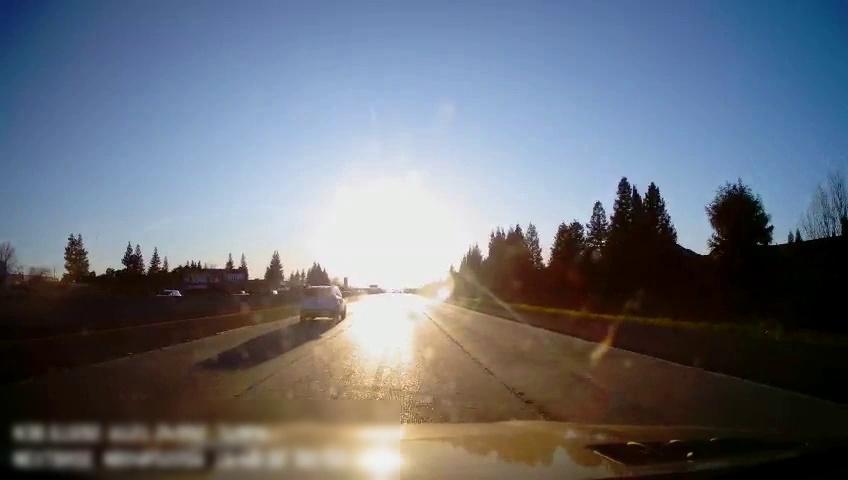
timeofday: Day
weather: Sunny
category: Drivable Space
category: Vehicles | SUV
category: Vehicles | SUV
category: Vehicles | Car
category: Vehicles | SUV
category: Lanes | Alternate Lane
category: Lanes | Alternate Lane
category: Lanes | Alternate Lane